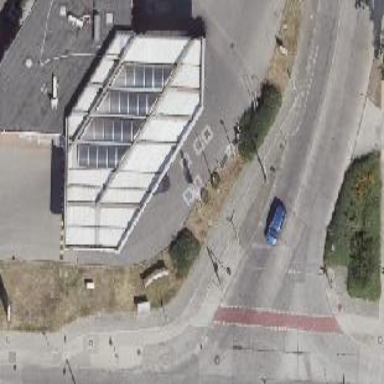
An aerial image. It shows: View of roof of building.